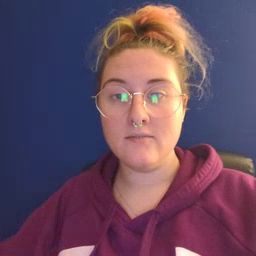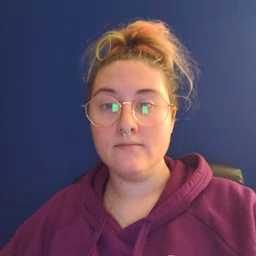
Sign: TV